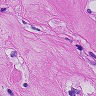
Metastatic tissue present: yes